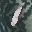
Label: 1